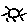
Label: sun